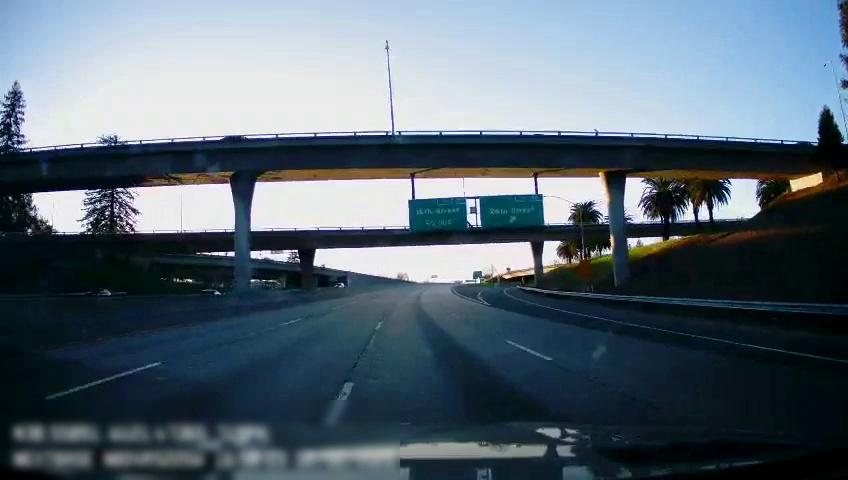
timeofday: Day
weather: Sunny
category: Drivable Space
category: Vehicles | Car
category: Vehicles | Car
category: Vehicles | Car
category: Lanes | Current Lane
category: Lanes | Current Lane
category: Lanes | Alternate Lane
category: Lanes | Alternate Lane
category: Lanes | Alternate Lane
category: Lanes | Alternate Lane
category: Traffic | Signs
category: Traffic | Signs